Question: After adding a managed object in array controller class, the bound table view 'places' it into the correct date sorted order.
However, as the table view is building it's rows, the new object has been placed at the bottom of the array controller's content array using:
Solution: Don't use the array controller's 'content'. The issue was in:
'''
- (NSView *)tableView:(NSTableView *)tableView viewForTableColumn:(NSTableColumn *)tableColumn row:(NSInteger)row {
....
// originally
NSManagedObject *ci = [[self.arrayController content] objectAtIndex:row];
// should be: (note arrangedObjects replacing content)
NSManagedObject *ci = [self.arrayController.arrangedObjects objectAtIndex:row];
....
}
'''
The image below shows an example of the placement. Console output from within '-tableView: viewForTableColumn: row:' at left (from original code above) and ordering in the table view on right. LHR is the new object (notice date order ascending).

Tried:
1. Saving the moc right after adding newObject
2. Calling Array Controller's arrangeObjects method
3. Attempting to manually setSortDescriptors
4. Binding the table view's selection index to the array controller (for grins)
This is also messing up the 'selectedRow' even though the row with LHR is selected in the table view right after adding. The only way to correct the array controller's order is to manually sort the column.
How can the array controller's content be in sync with the table view? Even more, why might they not be in the same order?
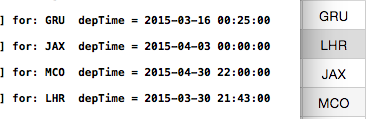
Answer: The array controller "arranges" its content. It does this by calling its '-arrangeObjects:' method. The default implementation filters the contents using the array controller's 'filterPredicate' and then sorts it using its 'sortDescriptors'. A subclass could override that method to arrange the content differently.
The arranged contents can be accessed using the 'arrangedObjects' property. is what corresponds to rows in the table view. So, you should always use this if you're indexing by a table row. For example:
'''
NSManagedObject *ci = [self.arrayController.arrangedObjects objectAtIndex:row];
'''
The array controller's 'sortDescriptors' may be set via bindings (e.g. if the table view's 'sortDescriptors' binding is bound to the array controller). Depending on how you set up the table view bindings, this may be automatic. For 'NSCell'-based table views, you typically bind the table columns 'value' binding and don't bind the table views bindings. In that case, the table view automatically binds its 'content', 'selectionIndexes', and 'sortDescriptors' bindings to the same controller as its columns. For view-based table views, you typically don't bind table columns and have to bind those table view bindings explicitly if you want them bound.
You can also set the array controller's 'sortDescriptors' programmatically.